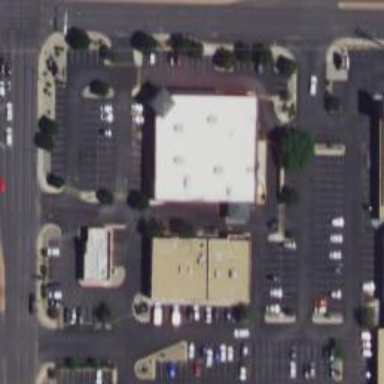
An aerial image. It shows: Pharmacy providing healthcare services.